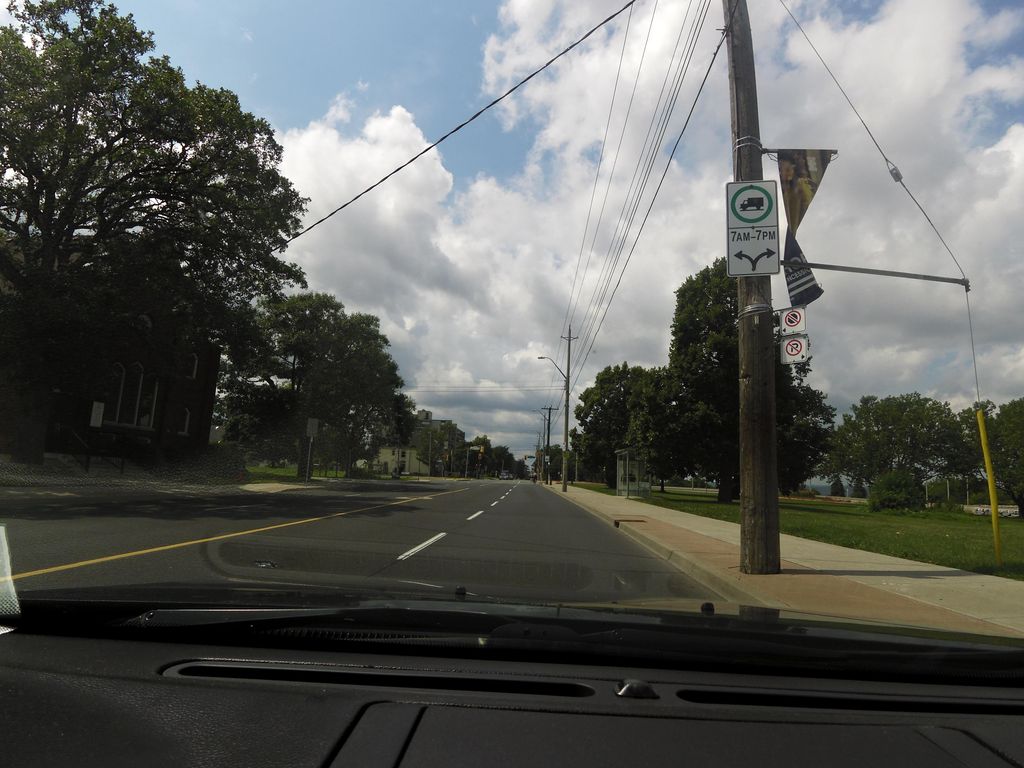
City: hamilton